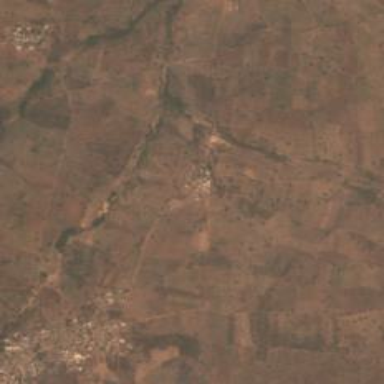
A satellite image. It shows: Village.